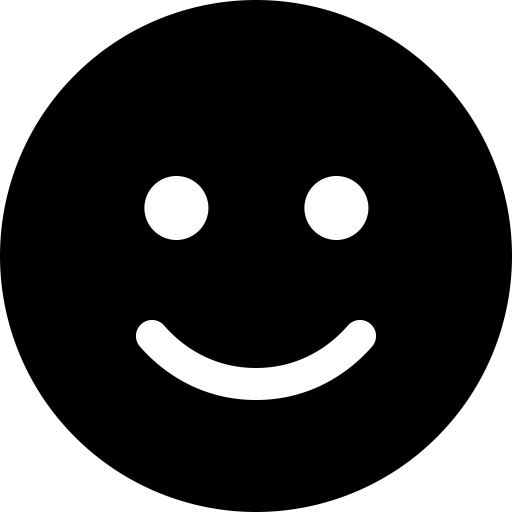
Tags: icon, FontAwesome, fa-icon, solid, face, smile